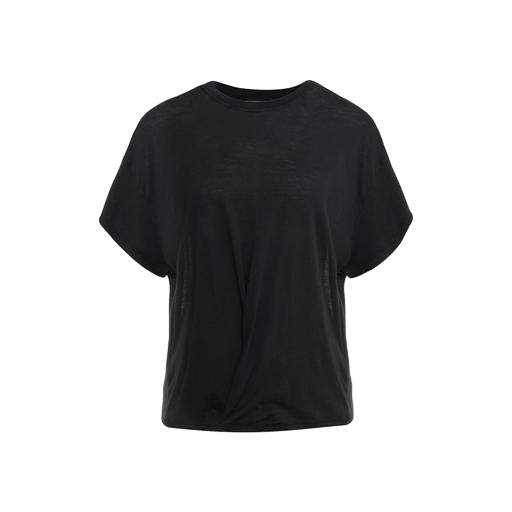
black twist t-shirt, black twisty t-shirt, black jersey front twist t-shirt, white background